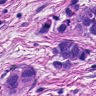
Metastatic tissue present: yes